Field crop: maize
Growth stage: 2
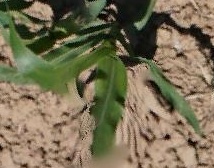
Species: maize